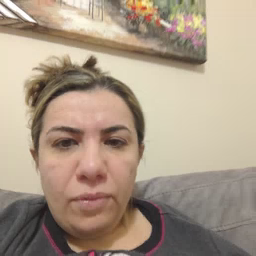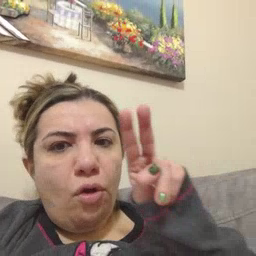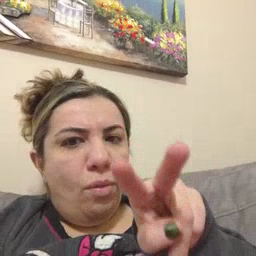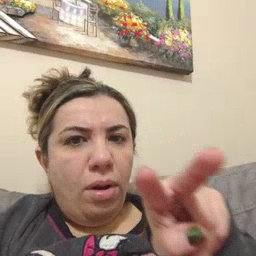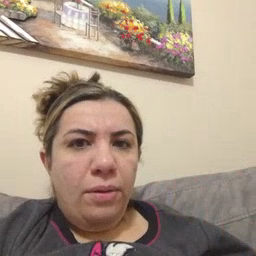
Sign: look